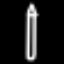
Label: pencil